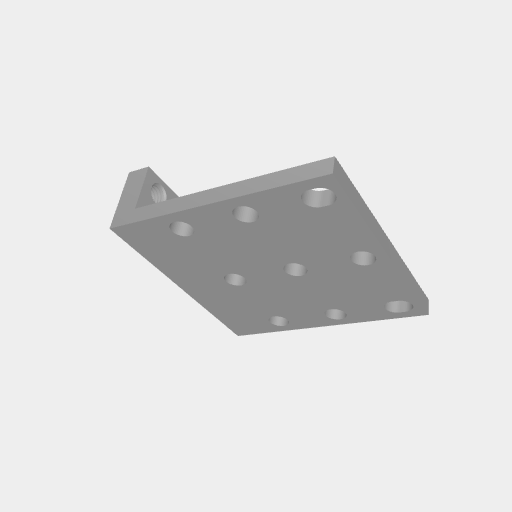
Part: AngleMount